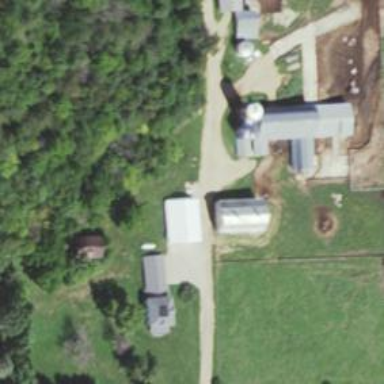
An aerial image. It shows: Silo.